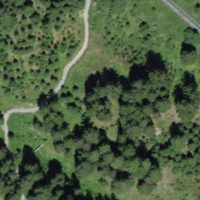
EUNIS habitat code: 43
Species observed at this site:
Calluna vulgaris
Silene nutans